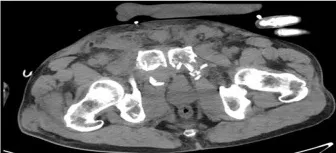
(C) Comminuted fracture of pelvis.
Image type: radiology (ct)